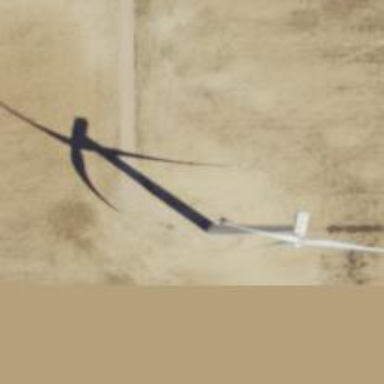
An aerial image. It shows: Wind generator with horizontal axis. The generator is wind turbine.